Interaction volume radius: 10 \u00c5
Interaction volume height: 10 \u00c5
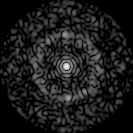
Disorder parameter: 0.8422